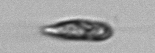
Label: Euglena